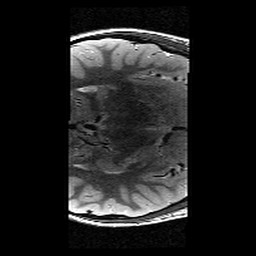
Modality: T2w
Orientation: axial
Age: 10
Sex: male
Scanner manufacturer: siemens
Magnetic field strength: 3 T
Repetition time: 9.23 s
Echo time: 0.067 s